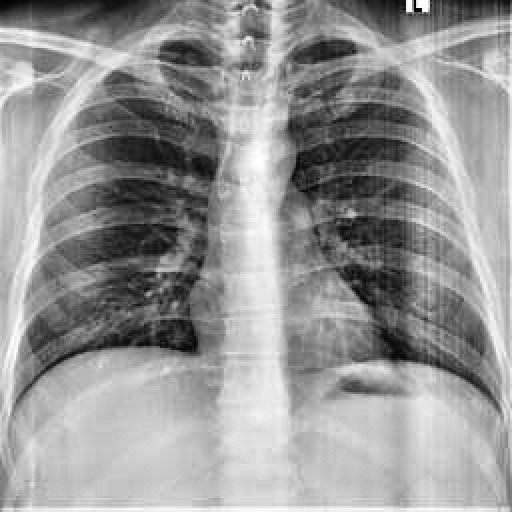
Finding: NORMAL